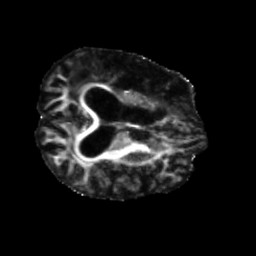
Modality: FA
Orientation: axial
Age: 67
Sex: male
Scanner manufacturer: siemens
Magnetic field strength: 3 T
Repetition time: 5.25 s
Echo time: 0.08 s